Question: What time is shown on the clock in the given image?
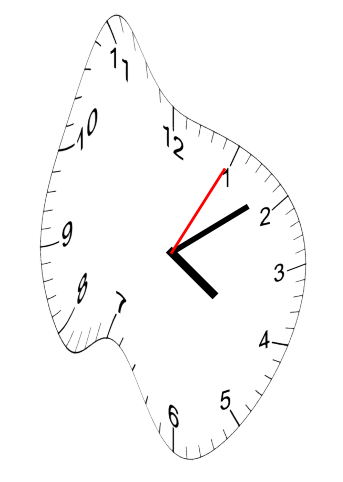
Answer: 04:09:05